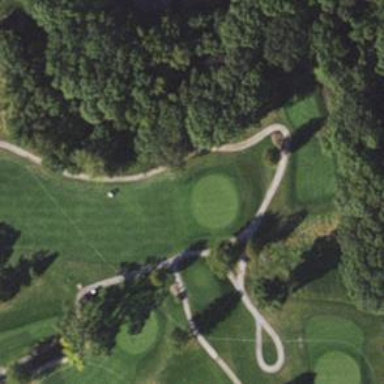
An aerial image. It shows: View of golf hole.